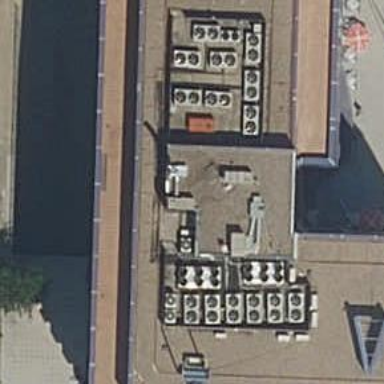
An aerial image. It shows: Part of building.